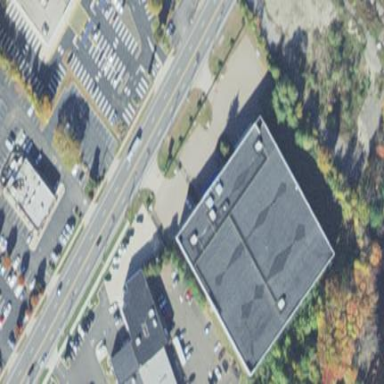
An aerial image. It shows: Storage shop located inside building.